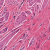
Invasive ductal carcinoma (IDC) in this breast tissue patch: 0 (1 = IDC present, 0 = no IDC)